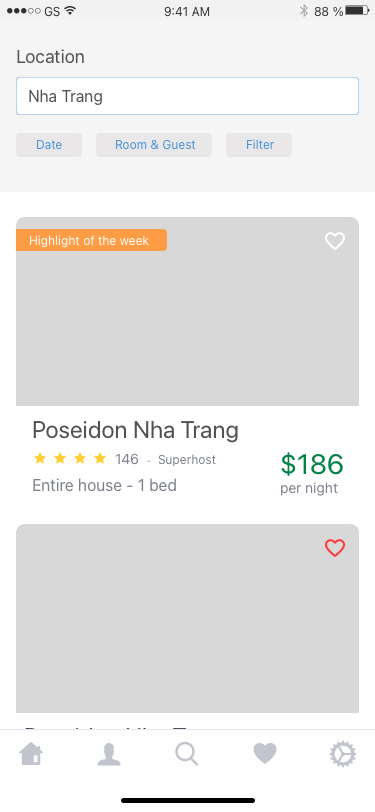
Text in this UI design:
Location
88 %
9:41 AM
GS
Nha Trang
Poseidon Nha Trang
per night
$186
Entire house - 1 bed
Poseidon Nha Trang
Entire house - 1 bed
$186
per night
Date
Room & Guest
Filter
Highlight of the week
146
-
Superhost